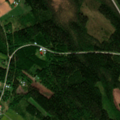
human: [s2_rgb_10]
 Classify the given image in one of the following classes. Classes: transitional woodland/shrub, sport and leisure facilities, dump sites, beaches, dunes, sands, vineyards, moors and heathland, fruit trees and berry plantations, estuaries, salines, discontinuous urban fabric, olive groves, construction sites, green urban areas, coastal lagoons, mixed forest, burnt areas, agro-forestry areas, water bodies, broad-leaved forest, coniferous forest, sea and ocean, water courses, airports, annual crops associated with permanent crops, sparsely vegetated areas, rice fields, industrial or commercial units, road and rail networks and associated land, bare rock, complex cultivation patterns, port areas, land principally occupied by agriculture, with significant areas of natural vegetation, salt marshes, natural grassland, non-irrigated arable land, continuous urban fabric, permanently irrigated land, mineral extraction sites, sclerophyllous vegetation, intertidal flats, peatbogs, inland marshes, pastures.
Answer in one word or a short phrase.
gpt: land principally occupied by agriculture, with significant areas of natural vegetation, coniferous forest, mixed forest, transitional woodland/shrub